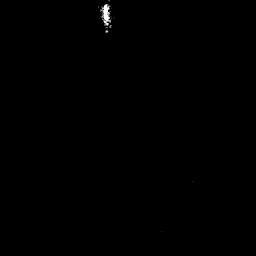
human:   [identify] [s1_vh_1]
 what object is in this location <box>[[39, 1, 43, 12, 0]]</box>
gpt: <ref>1 small ship at the top</ref>